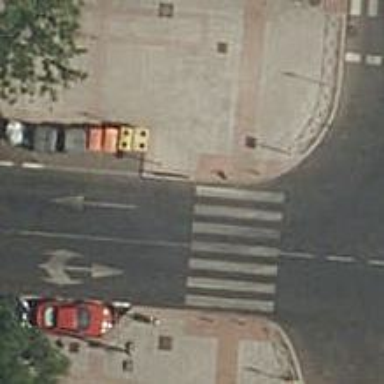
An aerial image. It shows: Uncontrolled zebra crossing on the road.